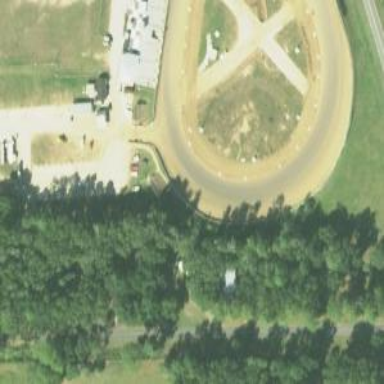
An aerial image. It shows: Dirt raceway embanked for motor sports.